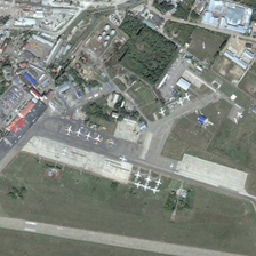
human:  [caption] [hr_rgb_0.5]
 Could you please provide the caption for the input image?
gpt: some planes neat arranged in the airport .

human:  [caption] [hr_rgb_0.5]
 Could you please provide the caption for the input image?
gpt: a airport in the middle while with some sparse plants in it .

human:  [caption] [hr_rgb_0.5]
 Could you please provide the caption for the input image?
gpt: some light meadow besides the airport in it .

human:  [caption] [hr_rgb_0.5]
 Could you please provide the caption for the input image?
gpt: Parked on the green lawn were six white planes .

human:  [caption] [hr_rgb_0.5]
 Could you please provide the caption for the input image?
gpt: many planes are parked in an airport near many buildings and a large piece of meadow .